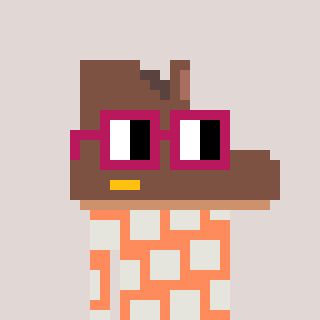
a pixel art character with square dark red glasses, a boot-shaped head and a peachy-colored body on a warm background